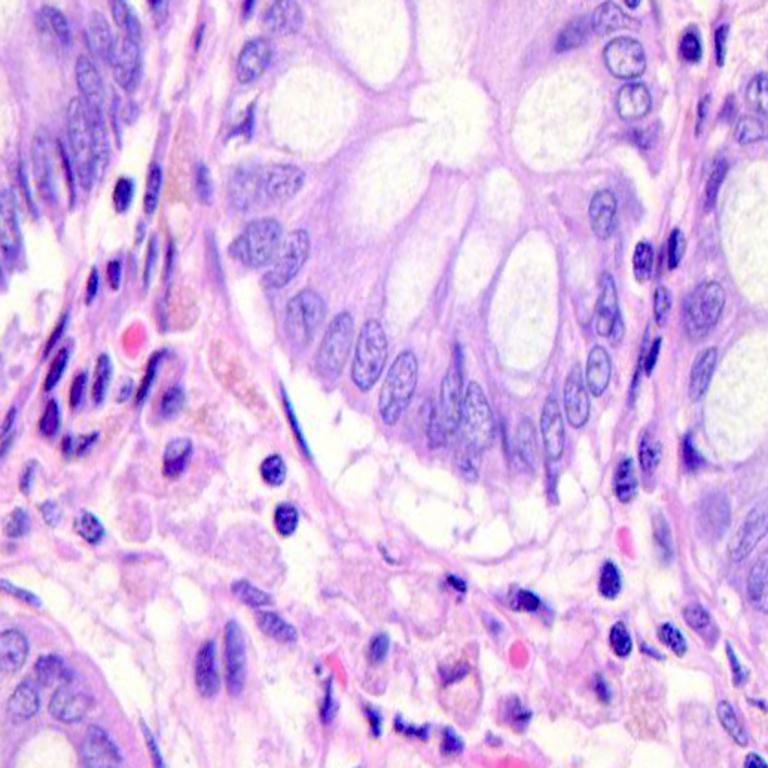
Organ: colon
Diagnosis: benign